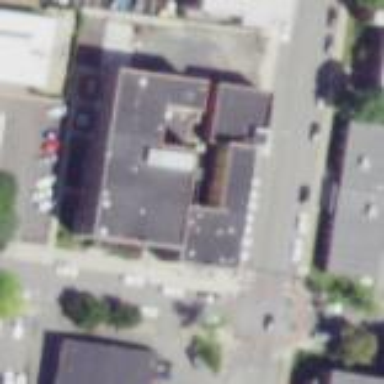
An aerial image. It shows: Police building.